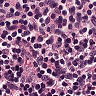
Metastatic tissue present: no